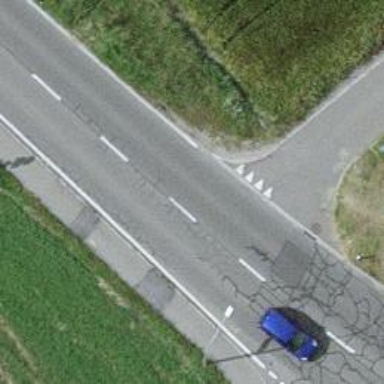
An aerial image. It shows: Secondary road with asphalt surface and sidewalk on the left side.